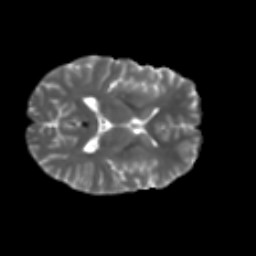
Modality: T2w
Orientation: axial
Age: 29
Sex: female
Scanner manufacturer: ge
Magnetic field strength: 3 T
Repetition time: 7.8 s
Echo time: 0.0606 s